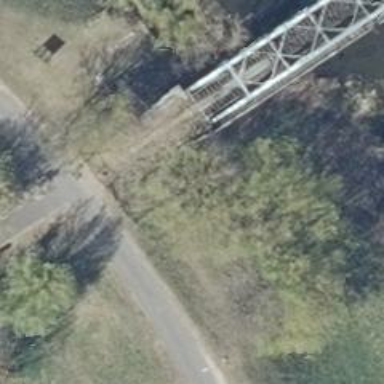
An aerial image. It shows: Abandoned railway running alongside asphalt cycleway. The area features embankment and is part of historic railway.